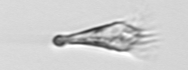
Label: Paratontonia_gracillima